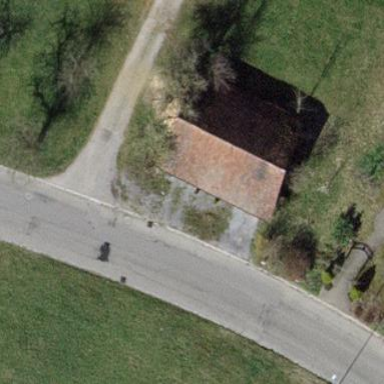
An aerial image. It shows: Shed.